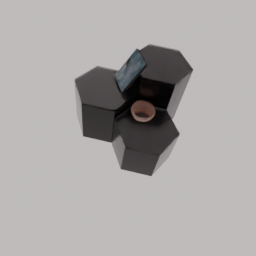
Label: furniture